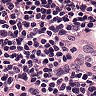
Metastatic tissue present: no